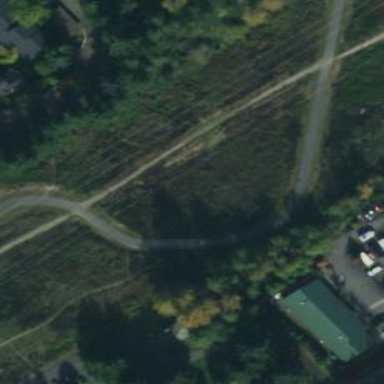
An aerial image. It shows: Bridge for cycleway.